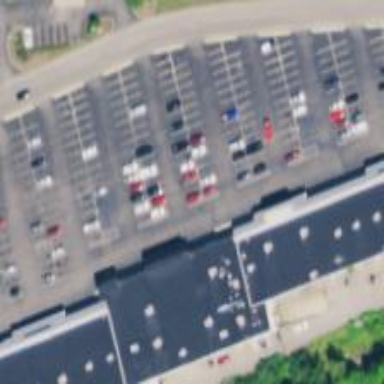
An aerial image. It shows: Mall building.